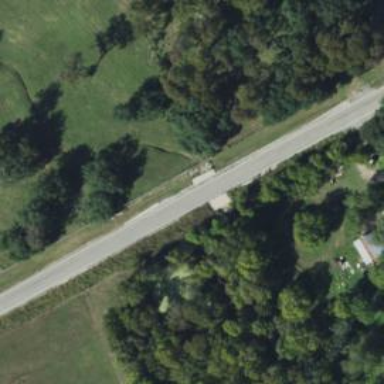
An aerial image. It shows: Culvert tunnel.